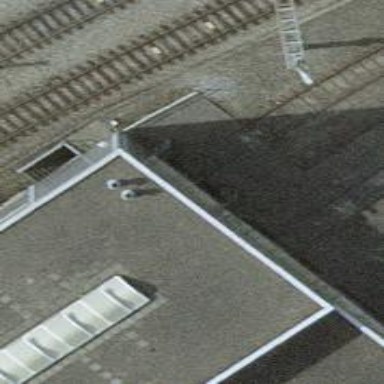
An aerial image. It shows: Railway yard with one track.